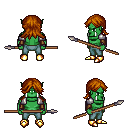
a pixel art fantasy rpg character, male body template, orc, green skin, steel arm armor, teal pants, brunette loose hair, leather bracers, gold boots, spear, four views (front, back, left, right), 2x2 character sprite sheet, small pixel art, hard edges, no anti-aliasing